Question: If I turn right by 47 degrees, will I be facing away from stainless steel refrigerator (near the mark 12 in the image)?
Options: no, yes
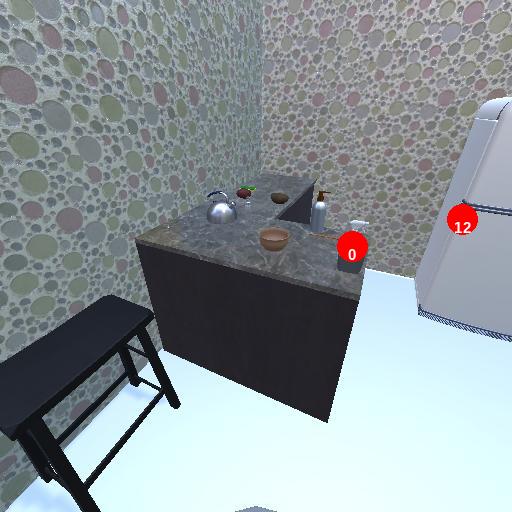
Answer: no